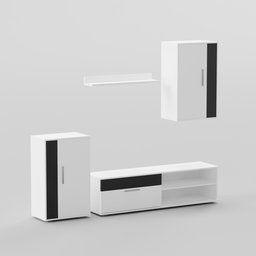
Label: furniture